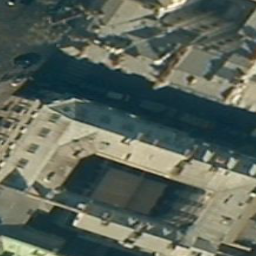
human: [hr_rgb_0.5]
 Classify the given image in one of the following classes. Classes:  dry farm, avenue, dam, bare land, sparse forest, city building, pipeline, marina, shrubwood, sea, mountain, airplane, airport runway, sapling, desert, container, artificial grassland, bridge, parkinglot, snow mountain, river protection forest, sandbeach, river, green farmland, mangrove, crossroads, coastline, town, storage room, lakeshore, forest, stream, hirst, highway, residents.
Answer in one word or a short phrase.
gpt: city building